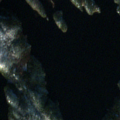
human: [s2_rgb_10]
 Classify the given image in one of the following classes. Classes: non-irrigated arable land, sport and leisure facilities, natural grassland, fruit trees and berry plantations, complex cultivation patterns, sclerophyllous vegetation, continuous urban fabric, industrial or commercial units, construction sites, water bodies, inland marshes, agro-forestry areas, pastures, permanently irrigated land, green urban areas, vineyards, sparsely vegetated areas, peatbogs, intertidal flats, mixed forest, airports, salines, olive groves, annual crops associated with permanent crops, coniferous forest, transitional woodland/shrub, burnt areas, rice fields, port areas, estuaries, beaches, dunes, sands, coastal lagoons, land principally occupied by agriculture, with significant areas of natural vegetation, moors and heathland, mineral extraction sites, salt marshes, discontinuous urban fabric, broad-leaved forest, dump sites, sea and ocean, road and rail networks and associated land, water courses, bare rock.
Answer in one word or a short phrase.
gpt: coniferous forest, water bodies